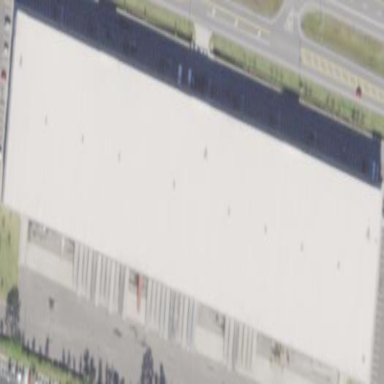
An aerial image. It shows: Warehouse building.